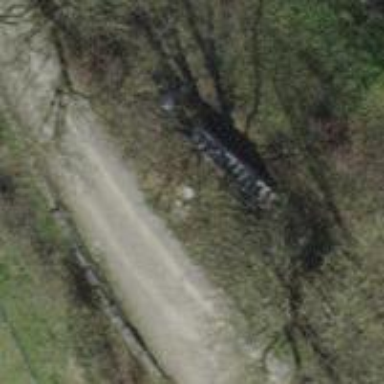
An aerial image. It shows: Brown bench in the vicinity.